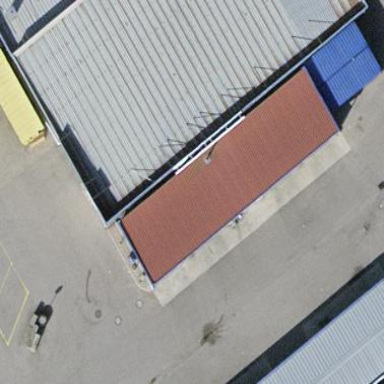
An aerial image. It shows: Car wash facility located inside building.